Question: I am Developing an Audio player in android, i want show a waveform or any other playing animation like this

Can any one please tell me how to achieve this , what is the best approach for this
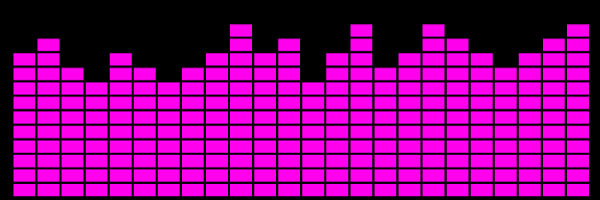
Answer: You can use an Android class called Visualizer; it allows you to access audio being played: <URL>
Please refer to <URL> to find some example you can download; you can start from one of that, modifying what you need.
Please find <URL> another example to donwload.